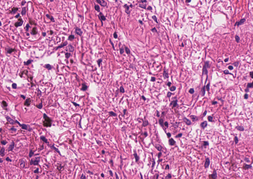
Tumor epithelial tissue: no
Tumor-associated stroma tissue: yes
Normal tissue: no